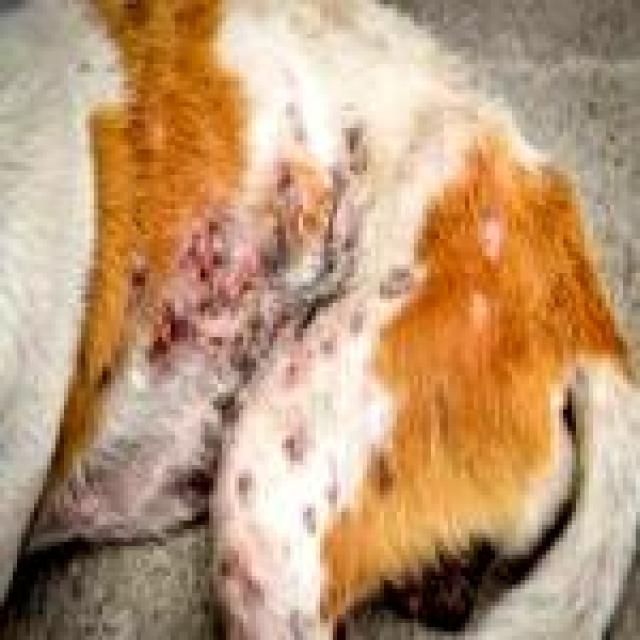
Canine fungal skin infection — characterized by alopecia, scaling, crusting, and circular lesions. Common agents include Malassezia and Candida species.